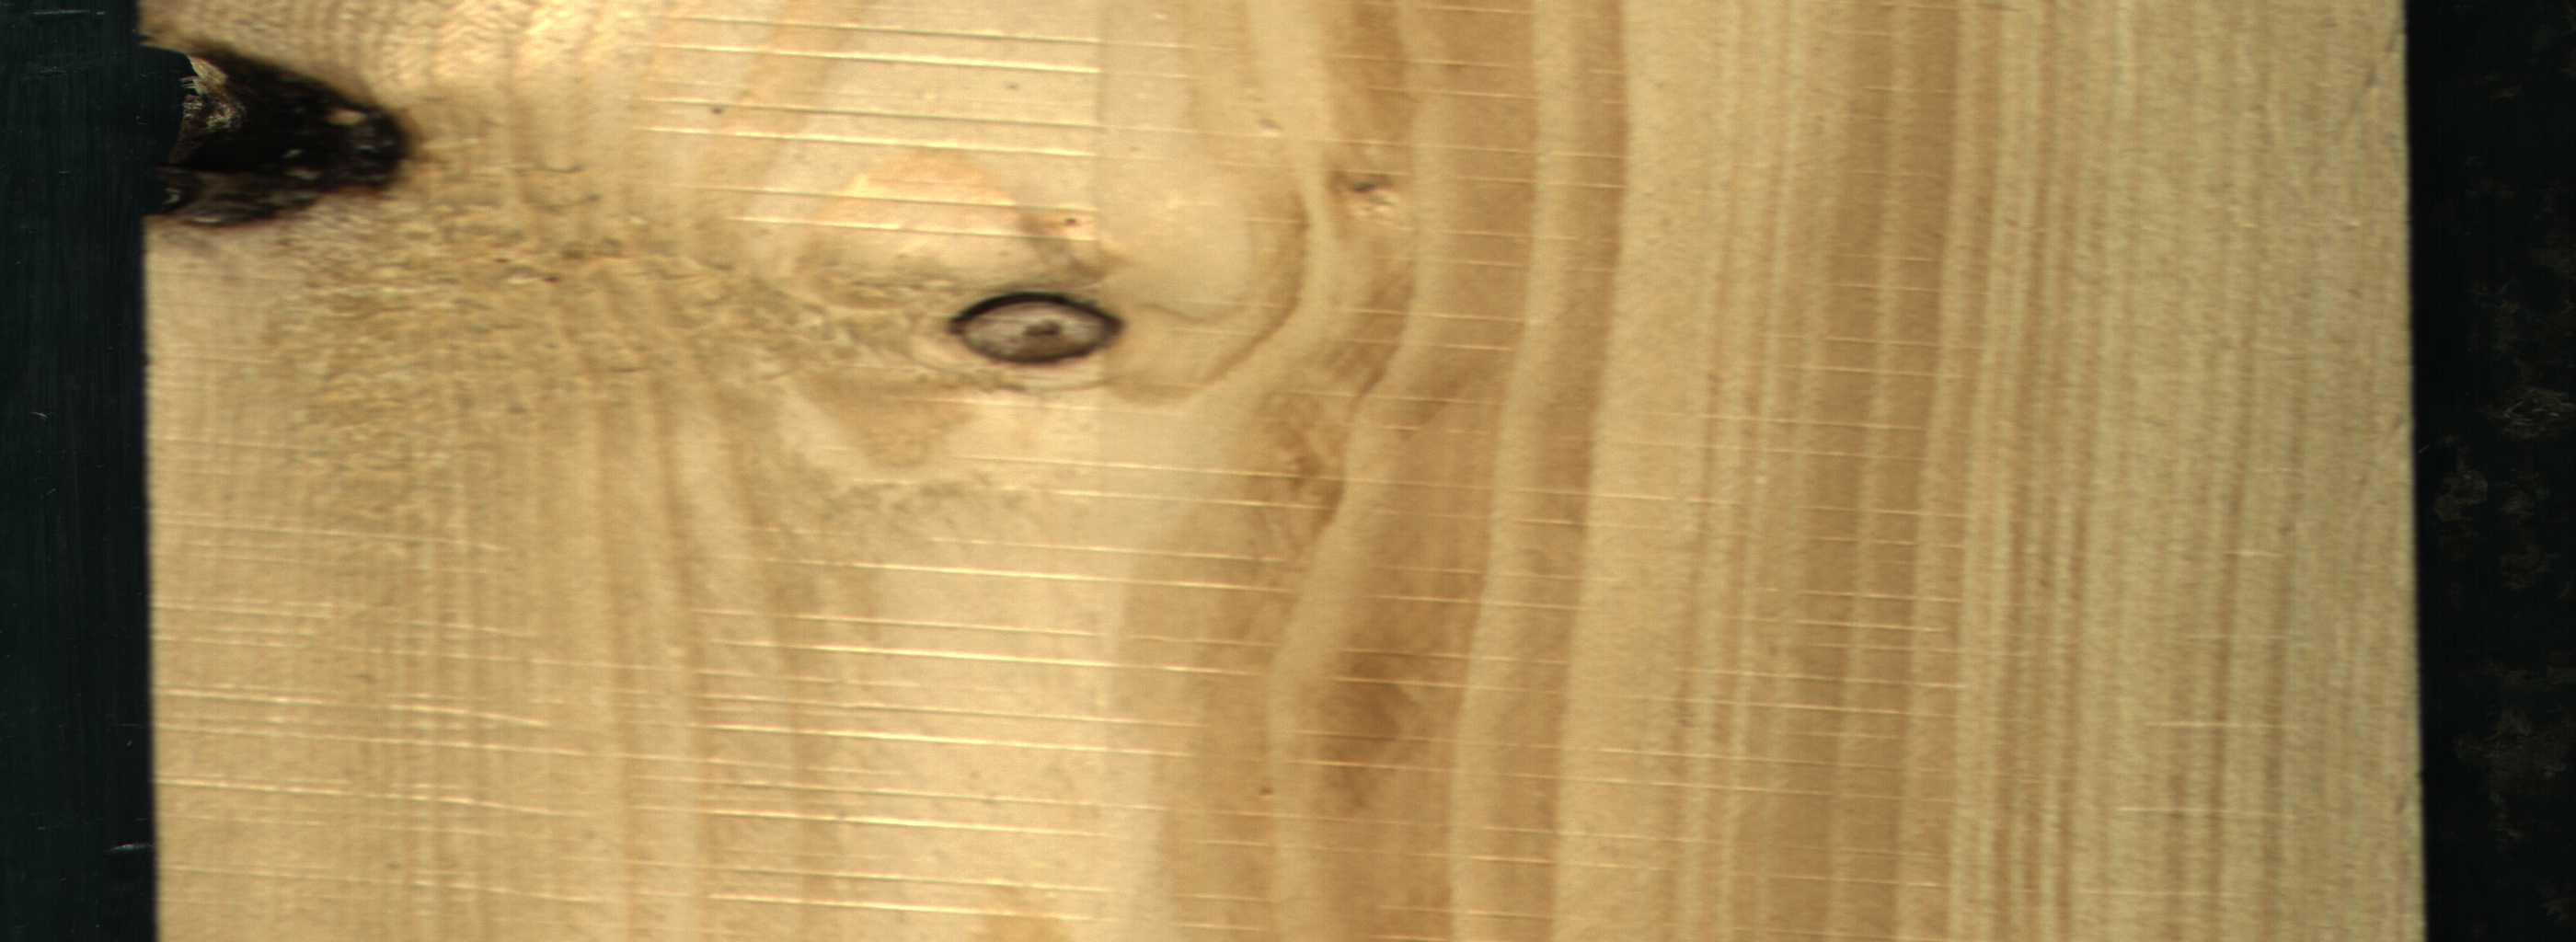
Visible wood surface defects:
Knot_missing
Dead_Knot